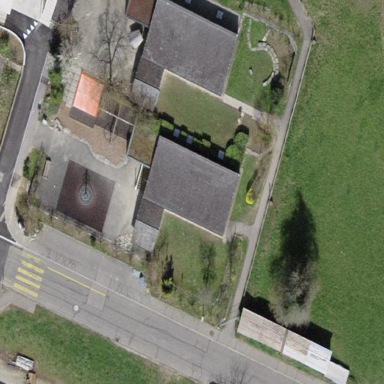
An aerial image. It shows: Kindergarten building.